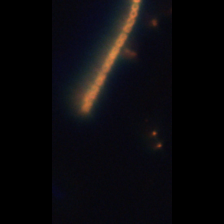
Taxon: Chaetoceros
Group: Diatoms